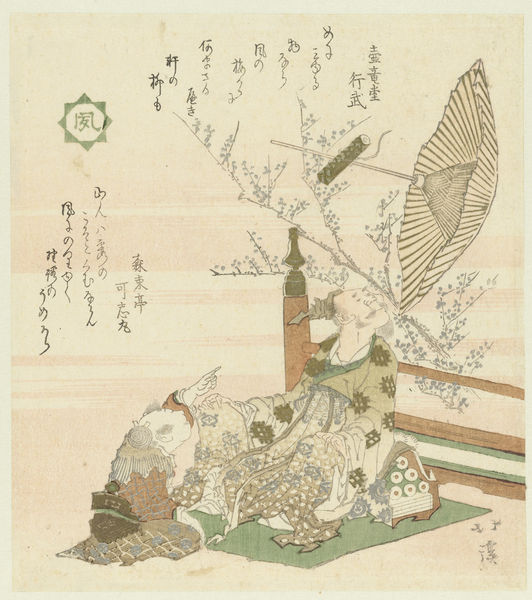
Titel: Osho's letter: 'Wind' (Fu).
Künstler: Tokiyuki Hokkei
Standort: Amsterdam
Institution: Rijksmuseum
Schlagwörter: baum, hand, mann, gelb, grün, sitzen, blumen, braun, bunt, frau, männer, zeichen, blick, blüten, rot, schirm, sonnenschirm, zaun, teppich, bart, bärte, strauch, wind, gewand, decke, gewänder, person, rosa, fliegen, dutt, japan, schrift, papier, man, sturm, zeigefinger, floral, sitzt, streifen, japanisch, schriftzeichen, stern, zweig, asien, kreise, asiatisch, stempel, chinesisch, china, matte, schneidersitz, asia, bonze, brte, kjapan